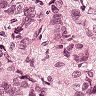
Metastatic tissue present: yes